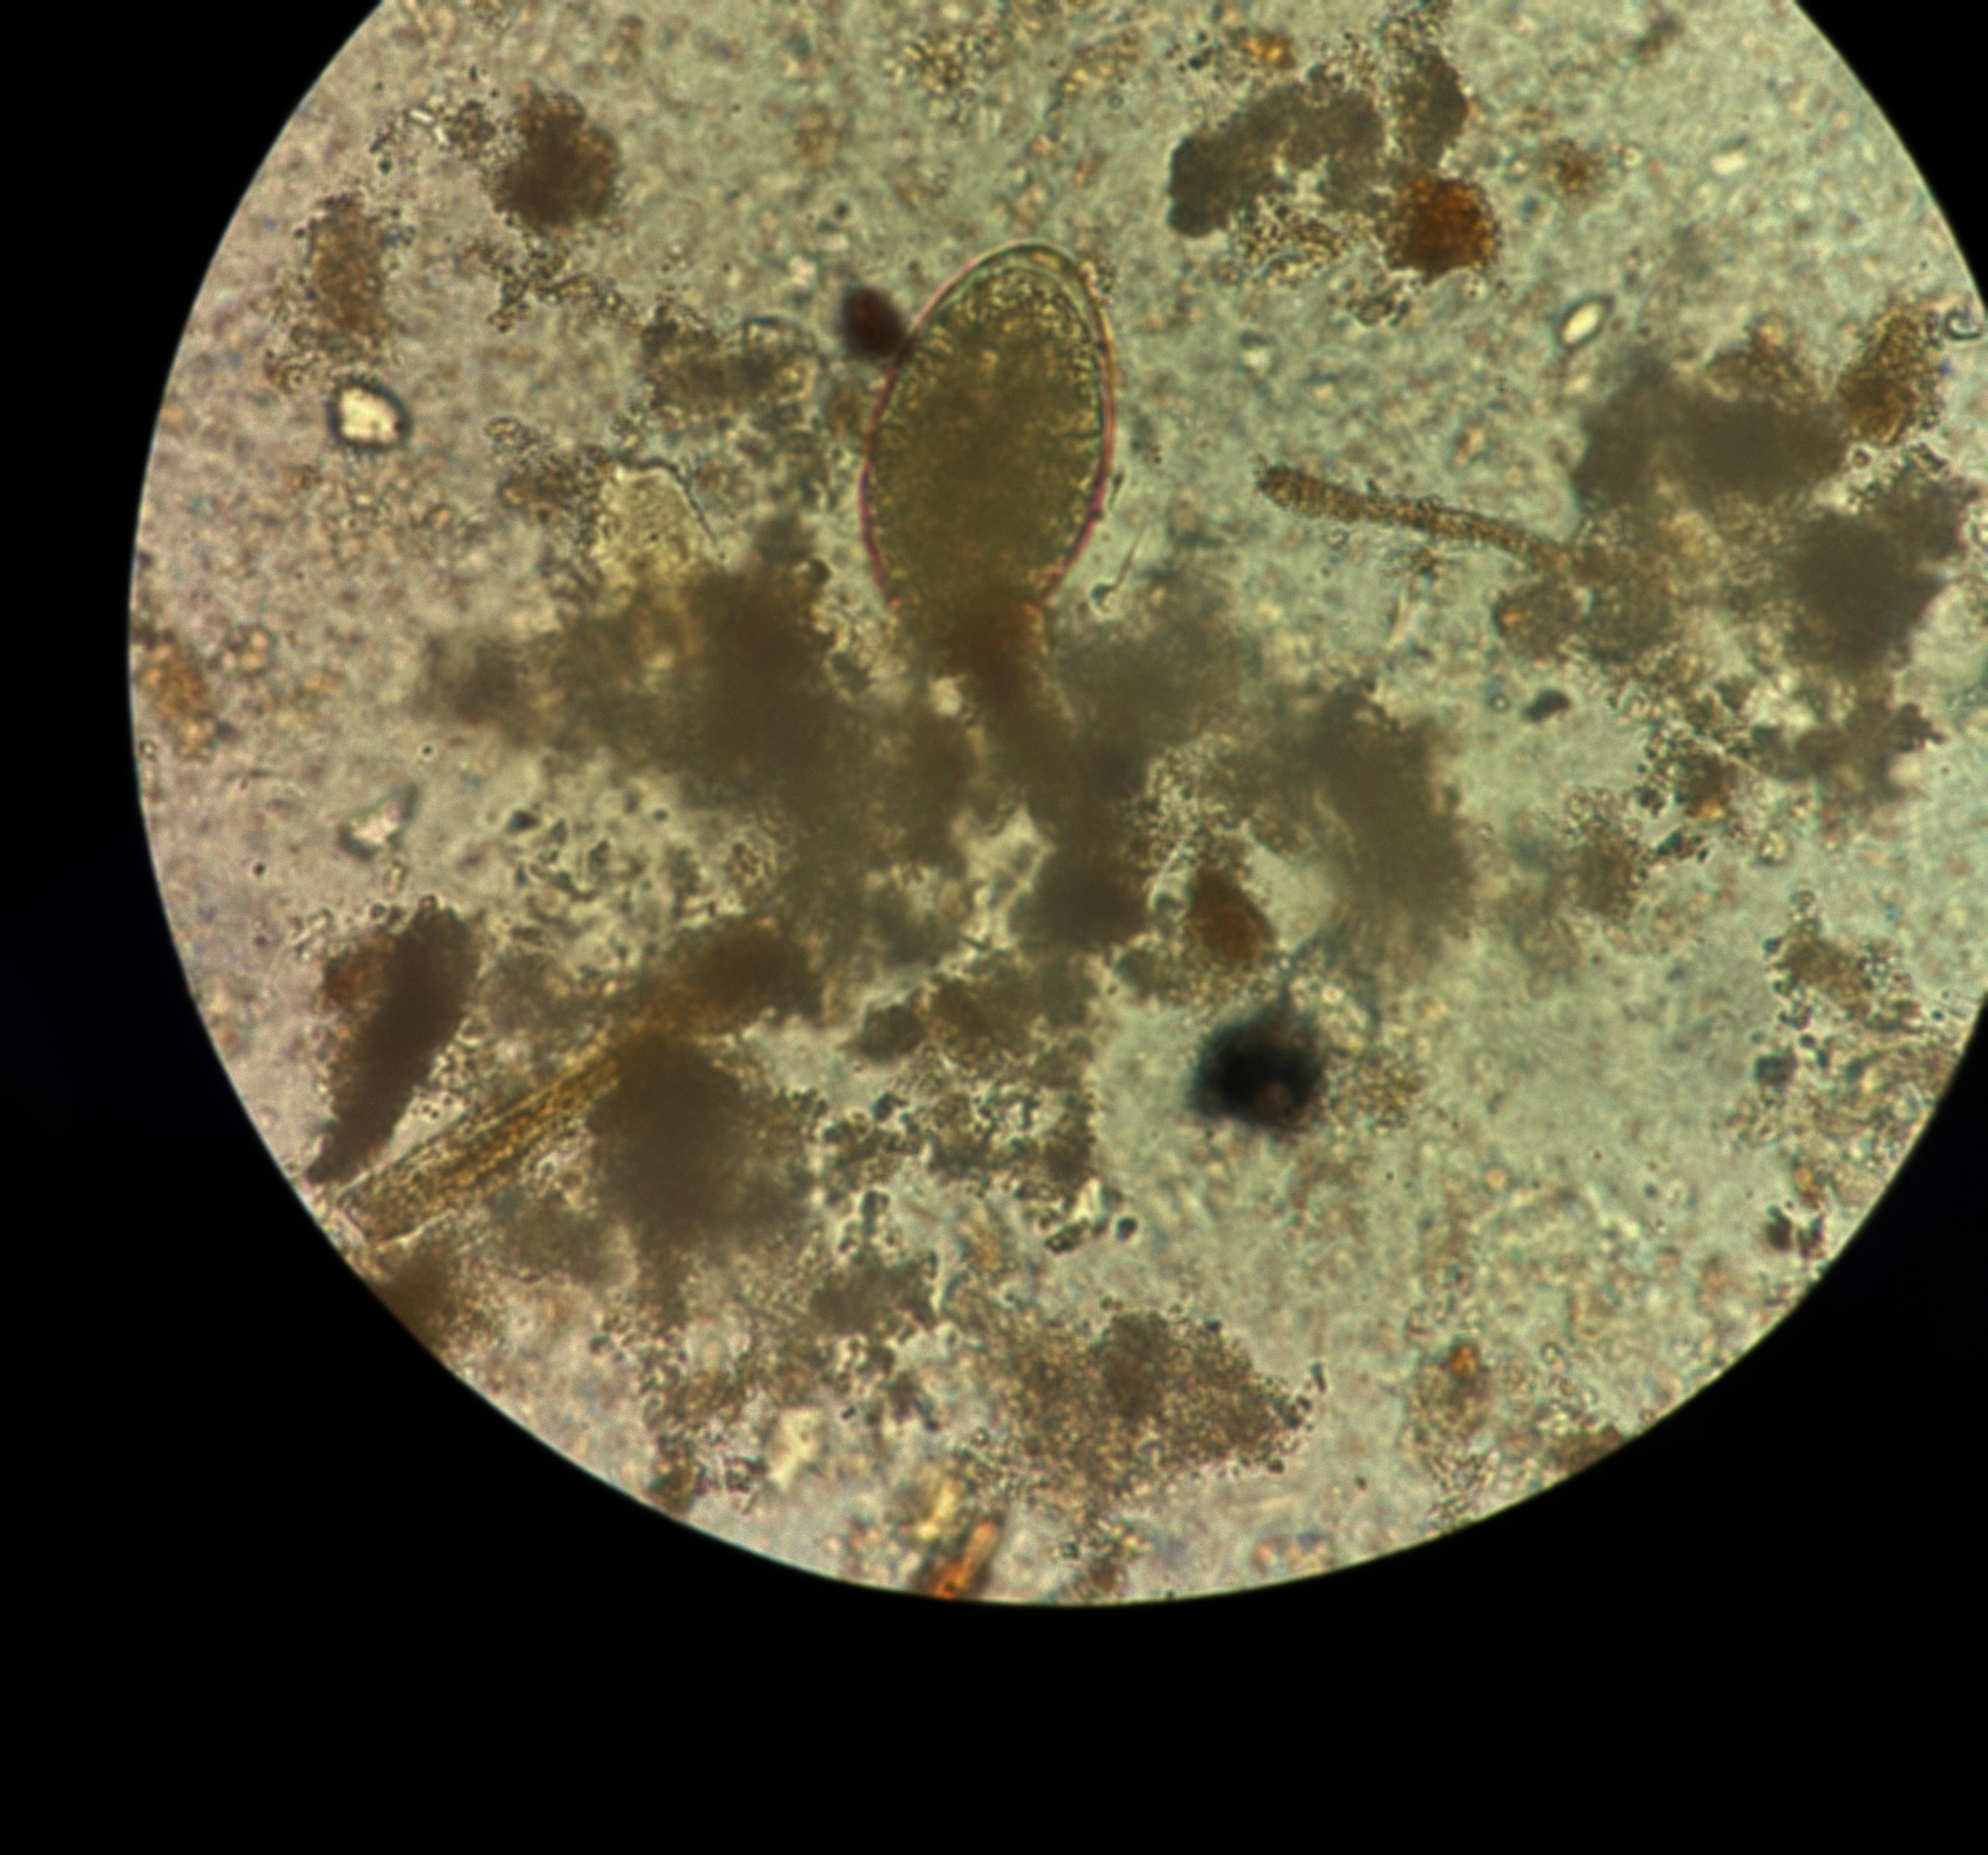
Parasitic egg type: Fasciolopsis buski